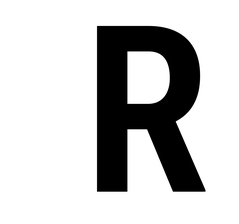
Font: Roboto_Condensed_SemiBold